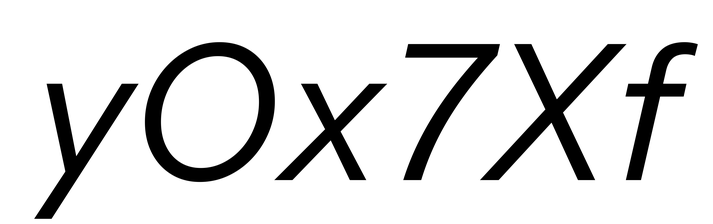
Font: InstrumentSans-Italic_Italic